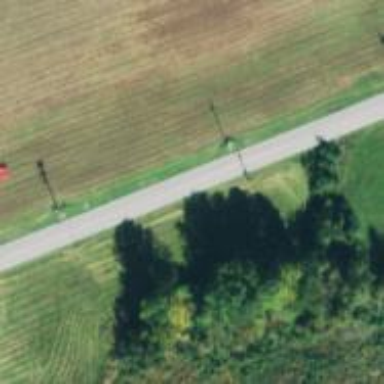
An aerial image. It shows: Power pole used for utility purposes.